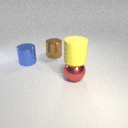
large red metal sphere in front of large brown metal cylinder